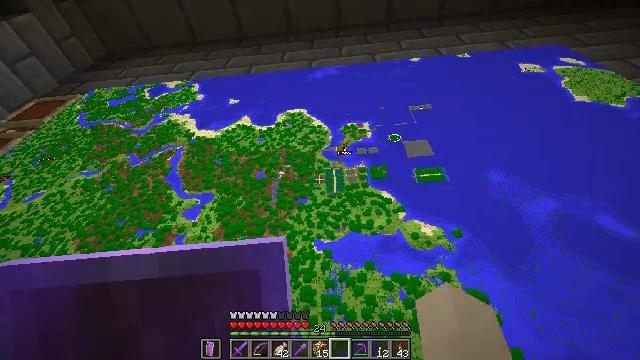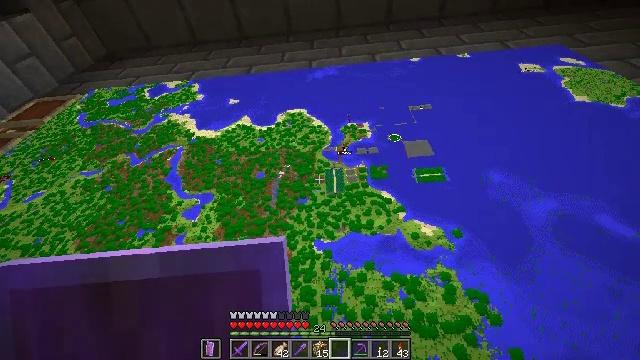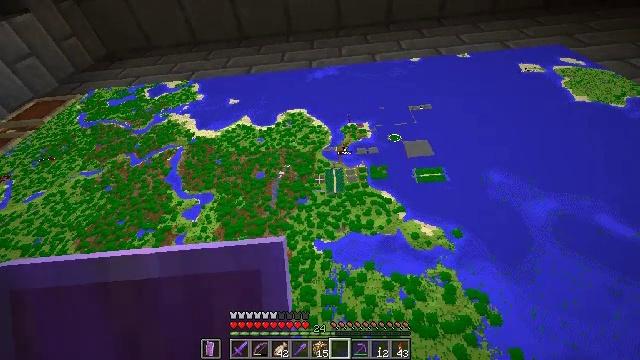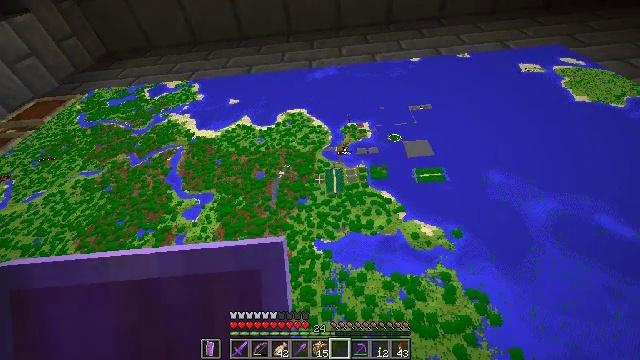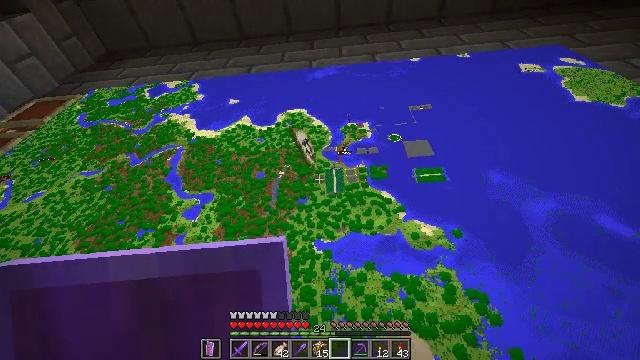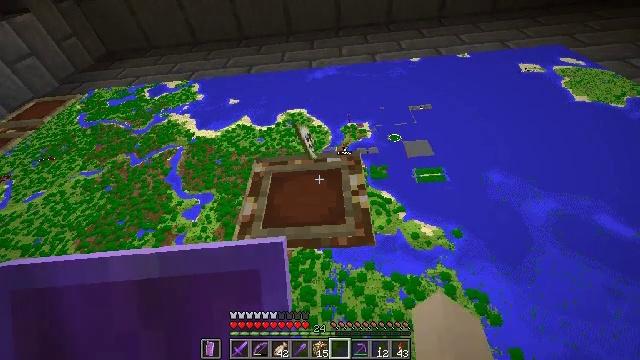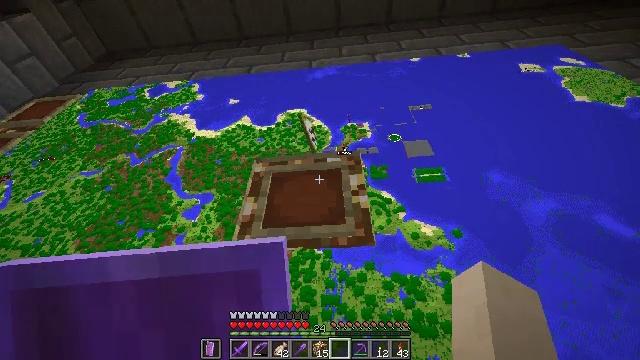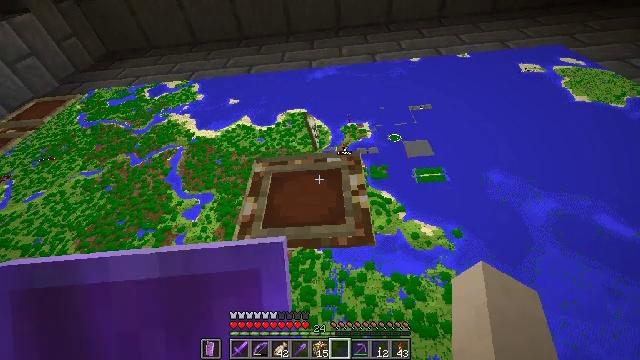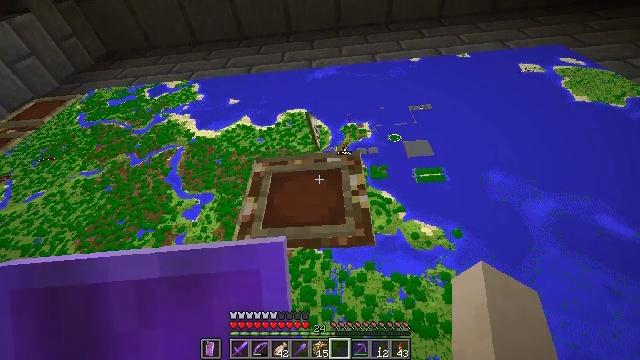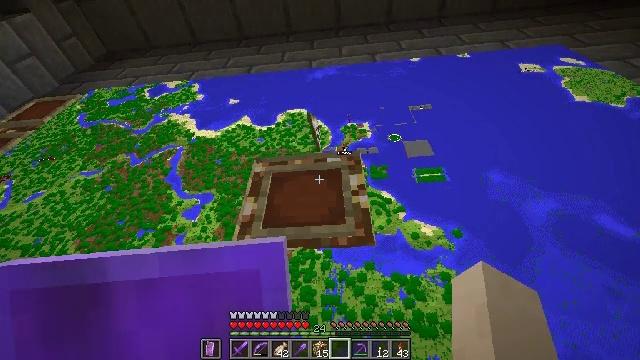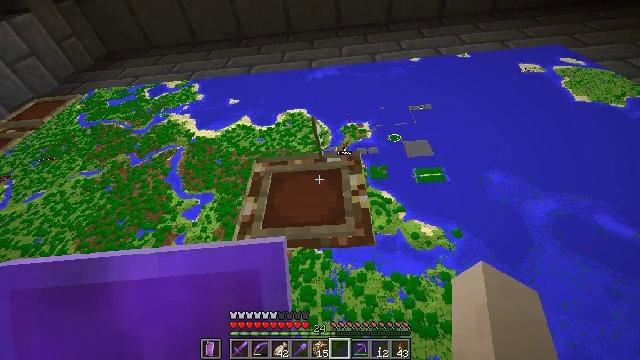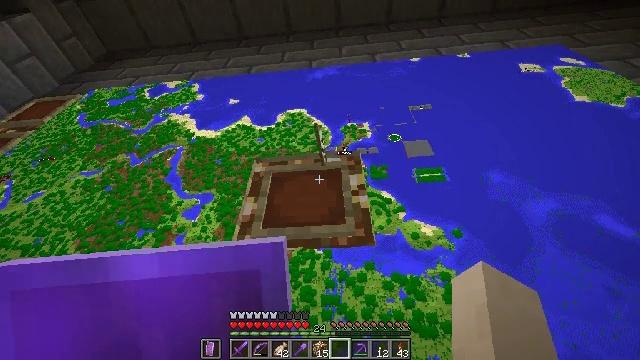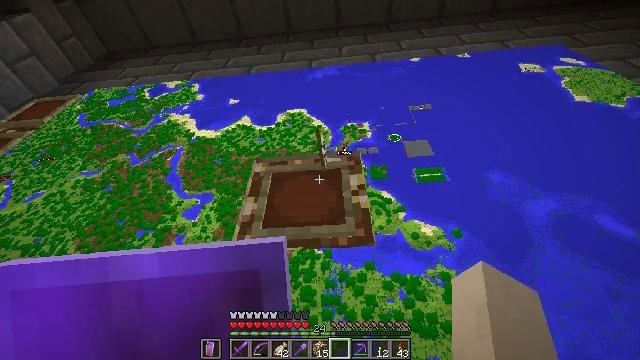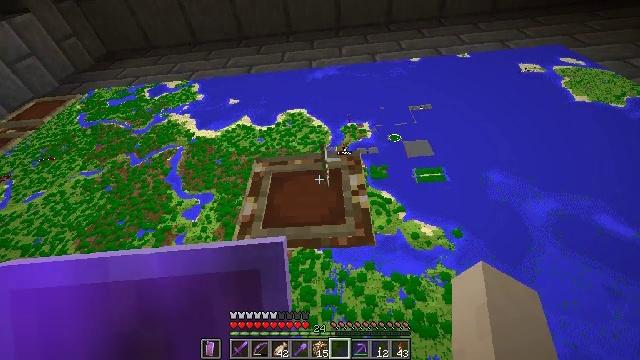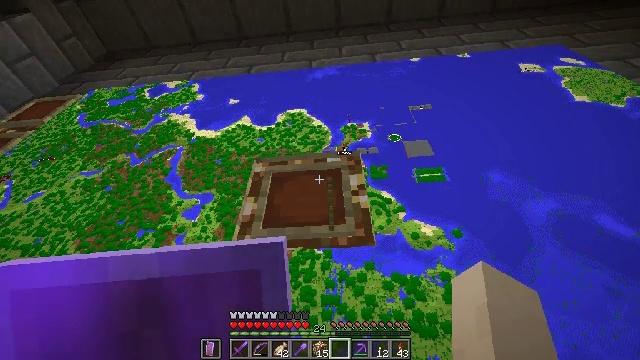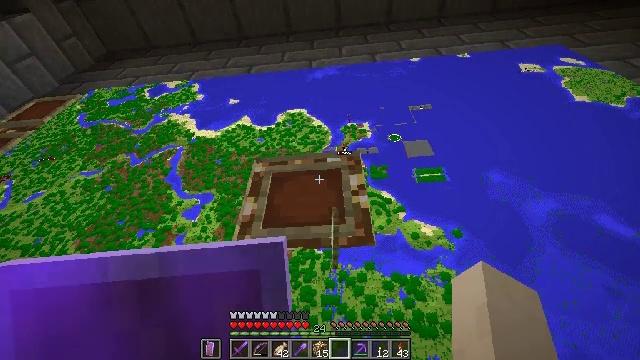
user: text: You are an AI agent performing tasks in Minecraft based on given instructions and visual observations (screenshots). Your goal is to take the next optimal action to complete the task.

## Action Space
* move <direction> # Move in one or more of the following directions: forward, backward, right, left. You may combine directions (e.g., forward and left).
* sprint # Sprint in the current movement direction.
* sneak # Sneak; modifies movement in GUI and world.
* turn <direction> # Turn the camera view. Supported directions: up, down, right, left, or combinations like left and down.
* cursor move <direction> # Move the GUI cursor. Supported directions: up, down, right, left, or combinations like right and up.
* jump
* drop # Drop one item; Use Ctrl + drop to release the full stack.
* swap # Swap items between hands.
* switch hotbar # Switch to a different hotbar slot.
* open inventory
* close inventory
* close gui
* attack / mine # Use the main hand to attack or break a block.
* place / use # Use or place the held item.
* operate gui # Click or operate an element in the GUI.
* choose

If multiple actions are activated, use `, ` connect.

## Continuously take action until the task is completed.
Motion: motion action
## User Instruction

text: Turn regular stone into smooth stone by smelting in the furnace.
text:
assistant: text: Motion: attack / mine
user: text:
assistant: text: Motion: no_op
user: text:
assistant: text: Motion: no_op
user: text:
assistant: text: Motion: no_op
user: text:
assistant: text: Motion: no_op
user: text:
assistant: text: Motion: no_op
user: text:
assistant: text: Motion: no_op
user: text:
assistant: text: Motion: no_op
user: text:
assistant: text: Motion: no_op
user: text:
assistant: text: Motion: no_op
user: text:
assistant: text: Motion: no_op
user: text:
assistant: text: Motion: no_op
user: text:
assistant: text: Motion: no_op
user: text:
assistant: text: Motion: no_op
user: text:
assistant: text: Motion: no_op
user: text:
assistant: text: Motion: no_op
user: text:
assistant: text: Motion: no_op
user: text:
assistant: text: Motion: no_op
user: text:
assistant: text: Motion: no_op
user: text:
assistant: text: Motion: turn down
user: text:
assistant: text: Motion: turn right and down
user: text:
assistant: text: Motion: turn right and down
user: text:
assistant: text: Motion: turn right and down
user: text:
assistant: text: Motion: turn right and down
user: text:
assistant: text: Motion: turn right and down
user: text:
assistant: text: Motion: no_op
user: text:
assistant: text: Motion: no_op
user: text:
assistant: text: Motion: move forward
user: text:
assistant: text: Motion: move forward
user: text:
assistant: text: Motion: move forward